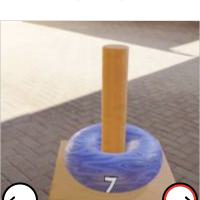
Task: sum
Answer: 7